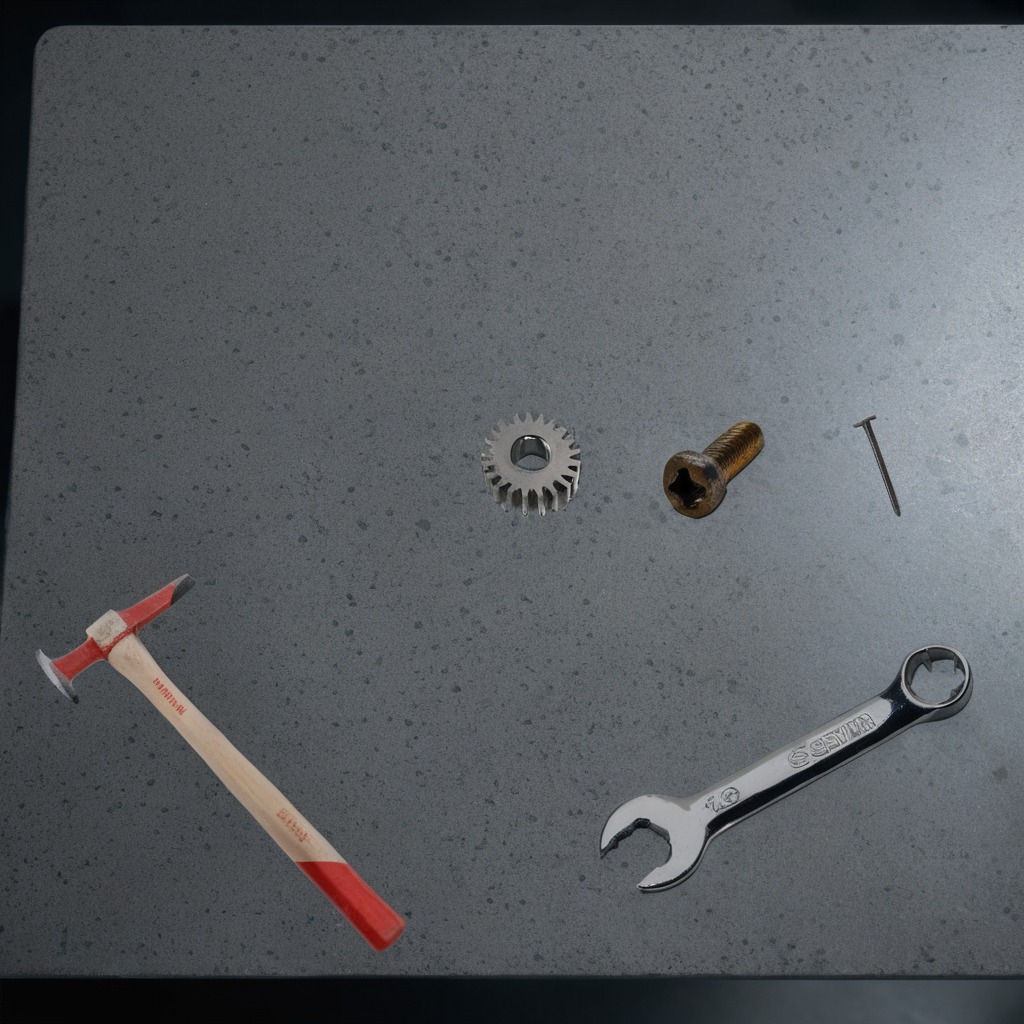
A steel gear with teeth, a hammer, an iron nail, a metal machine screw, and a wrench are lying on a clean granite table inside a workshop at night.